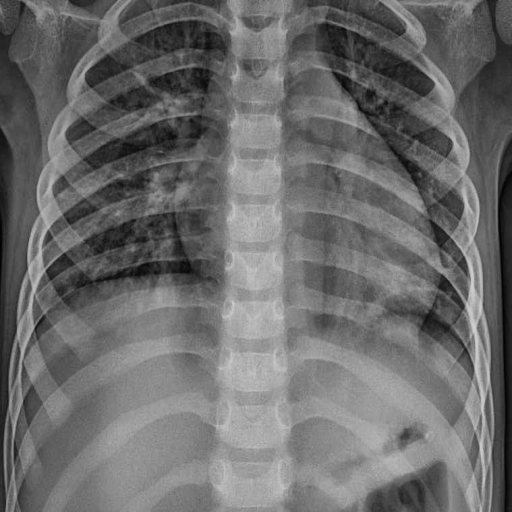
Finding: PNEUMONIA